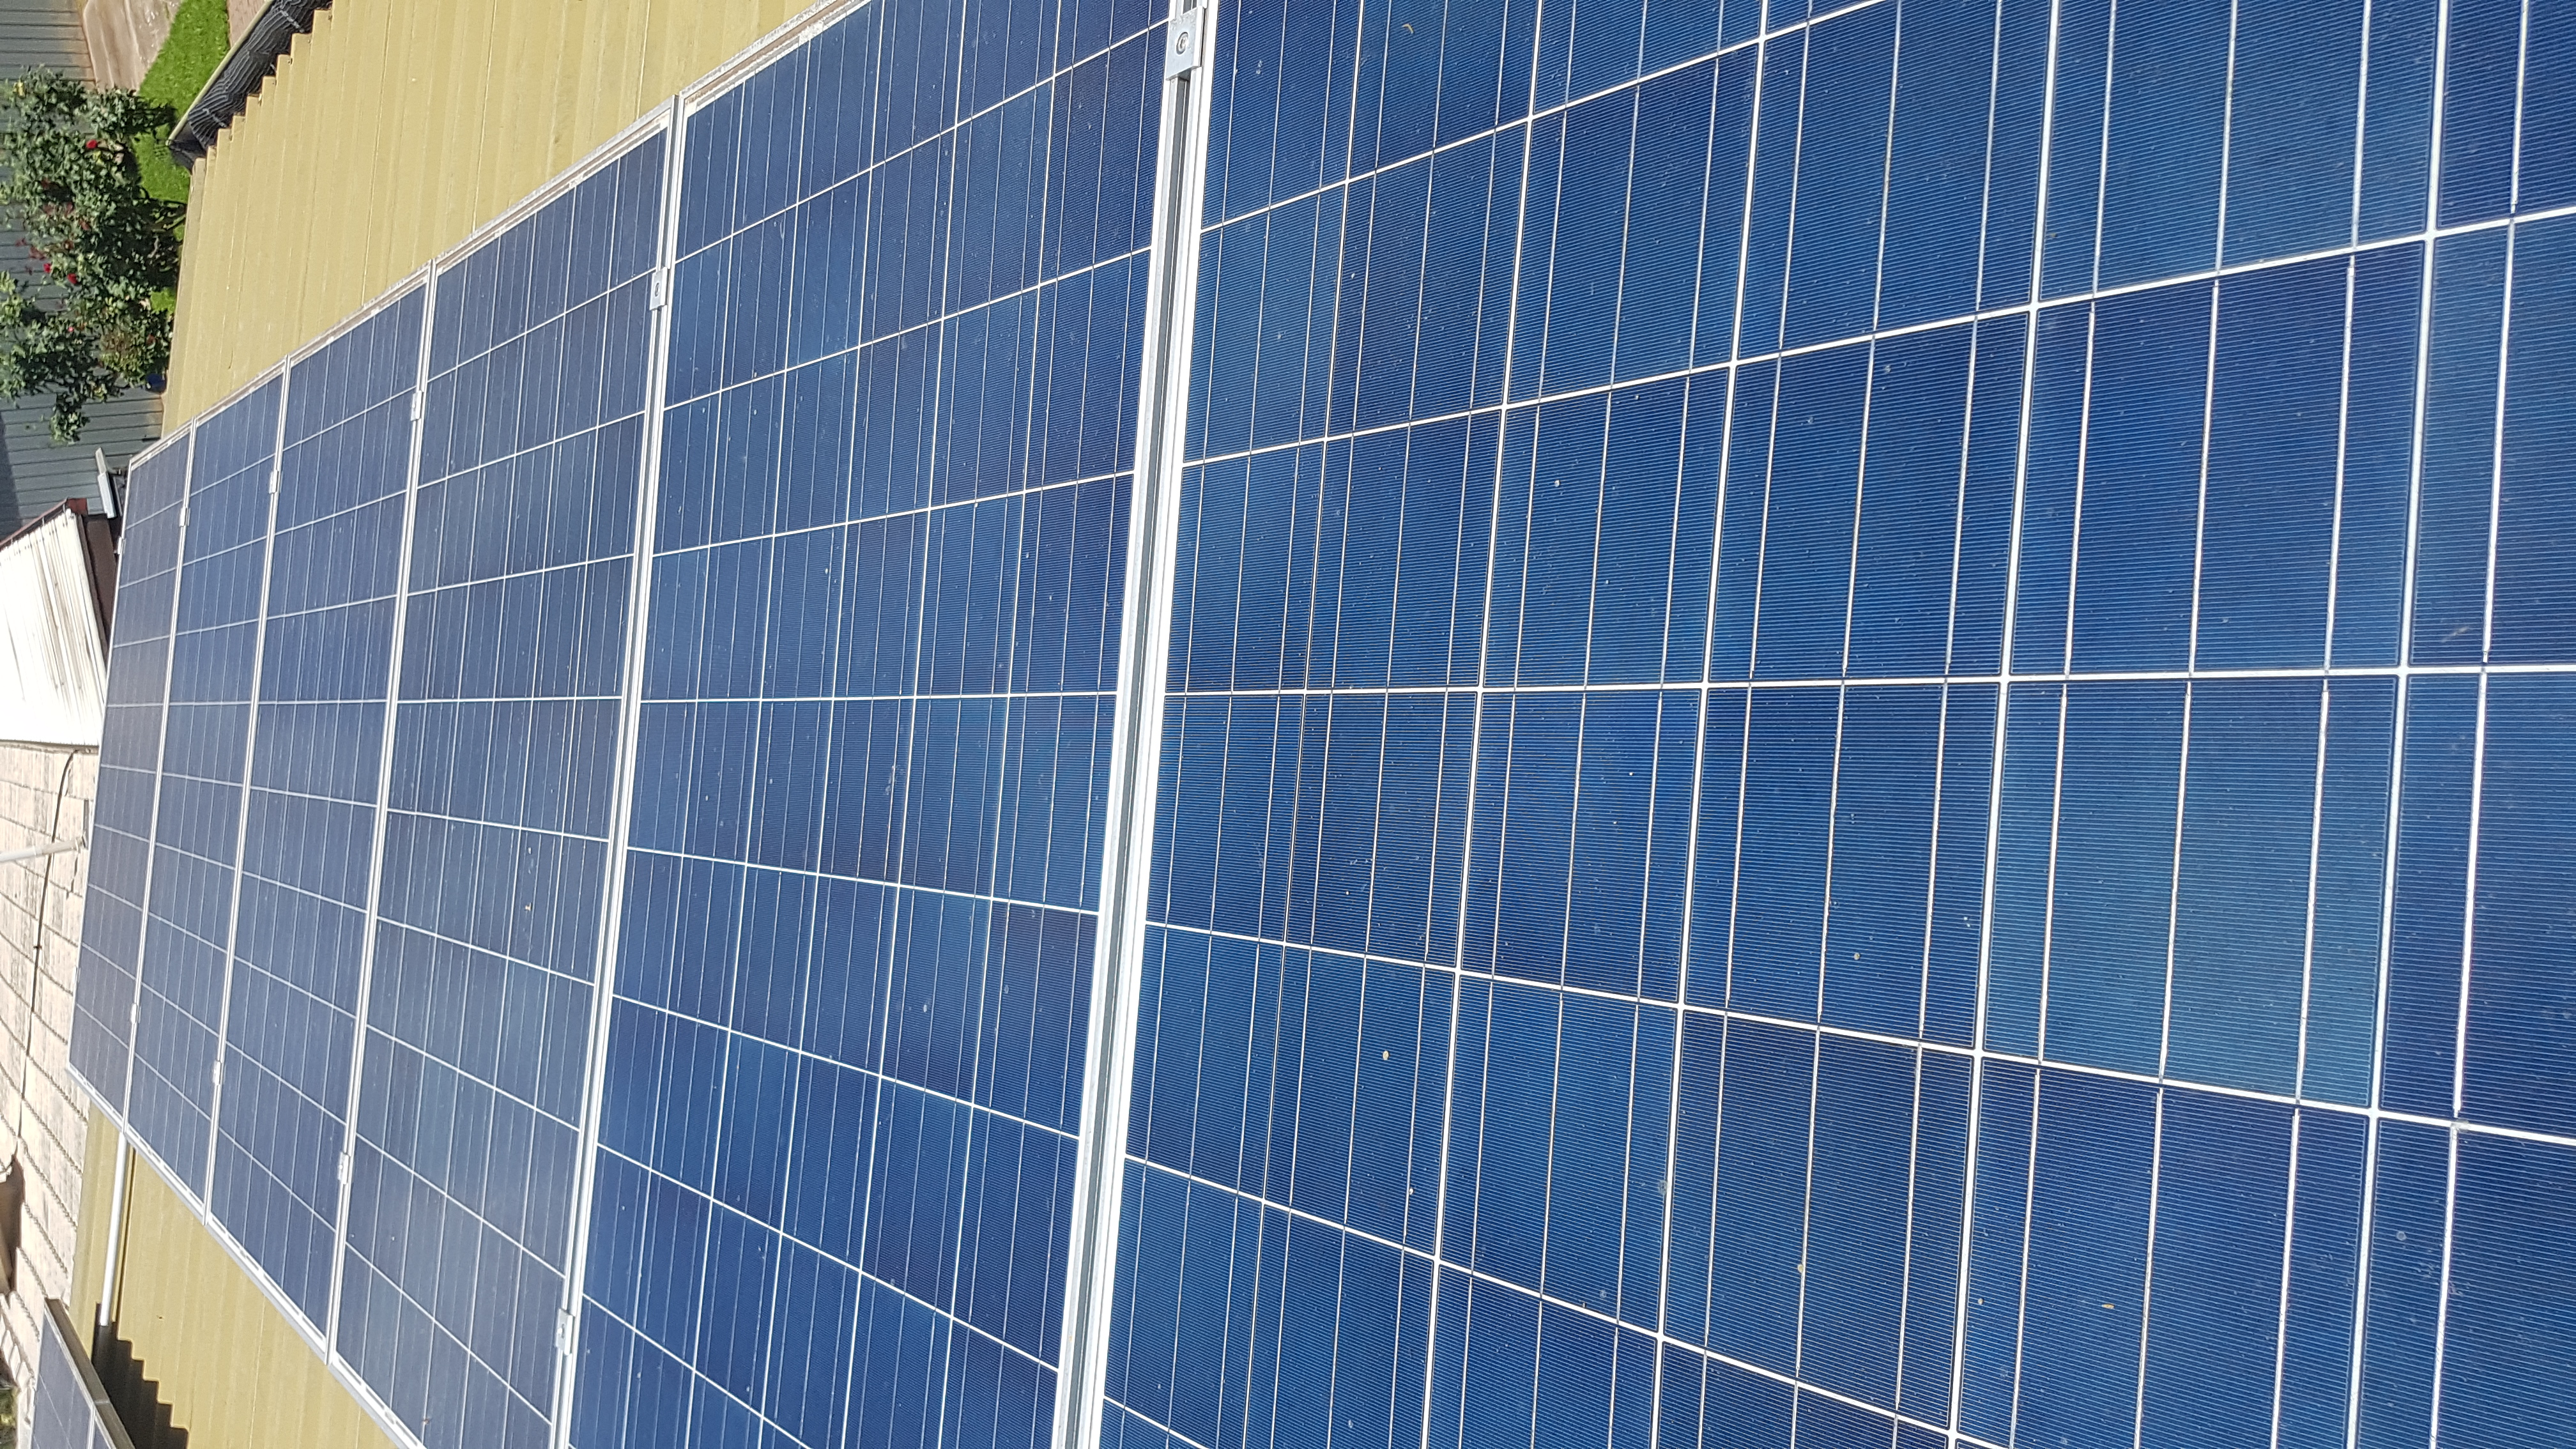
Label: Dusty